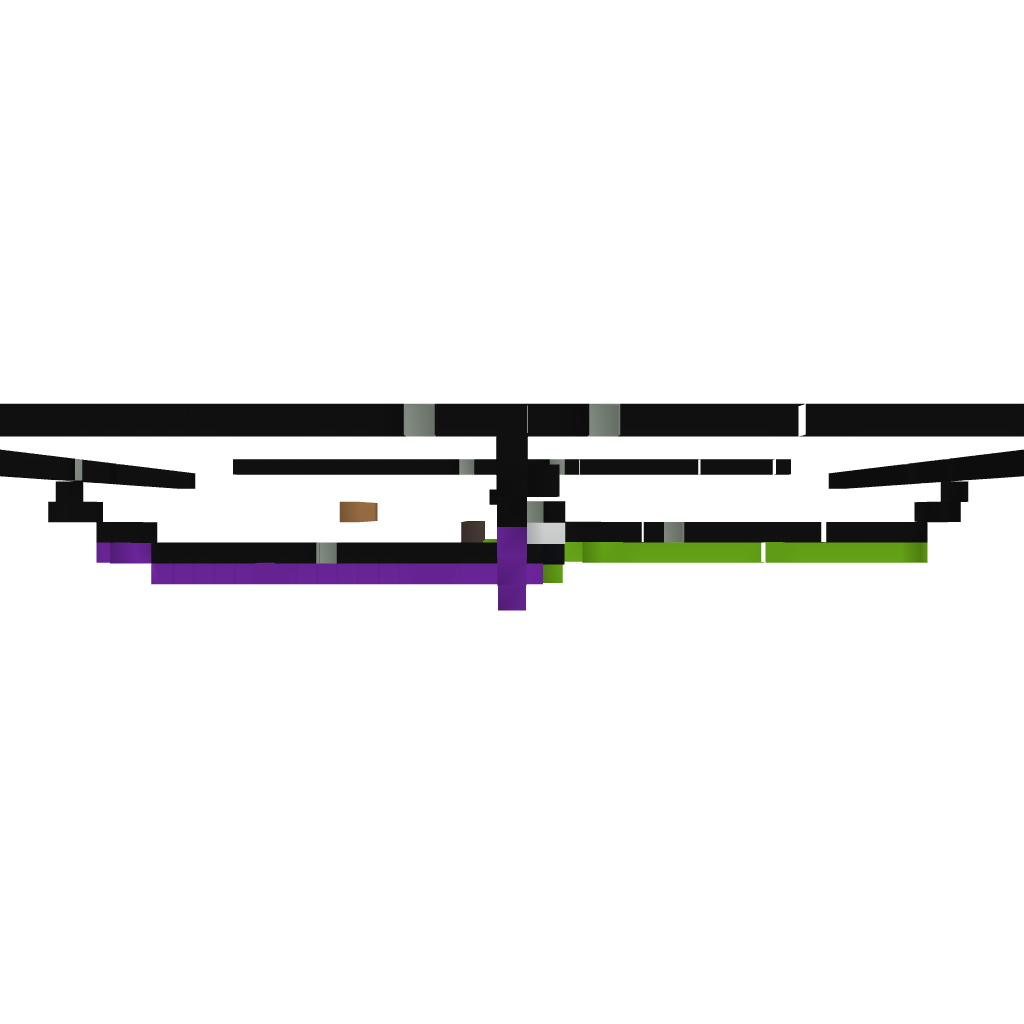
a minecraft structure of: Player Spawner [Good for PvP and Adventure Maps]